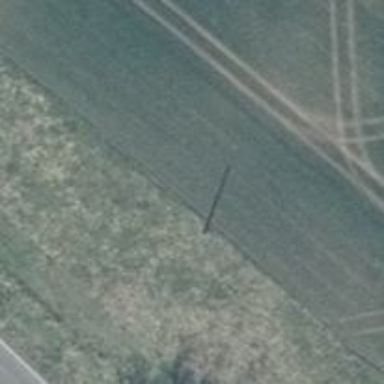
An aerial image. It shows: Power pole.